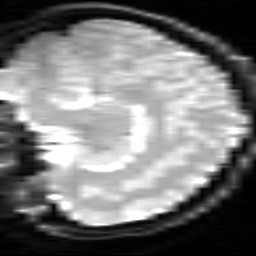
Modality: inplaneT2
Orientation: sagittal
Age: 24
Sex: female